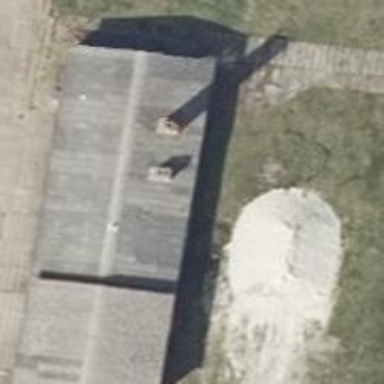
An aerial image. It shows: Building with gabled roof.